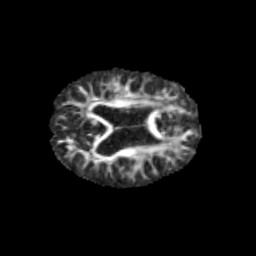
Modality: FA
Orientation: axial
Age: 9
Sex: female
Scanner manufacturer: siemens
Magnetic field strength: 3 T
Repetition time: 3.8 s
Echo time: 0.07 s